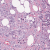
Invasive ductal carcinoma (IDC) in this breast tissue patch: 1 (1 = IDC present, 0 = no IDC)